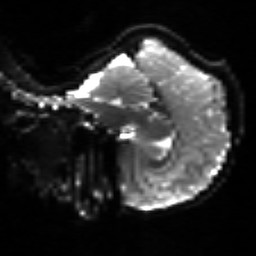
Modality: sbref
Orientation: sagittal
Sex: male
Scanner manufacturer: siemens
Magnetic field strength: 3 T
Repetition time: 5 s
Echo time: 0.071 s